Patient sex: M
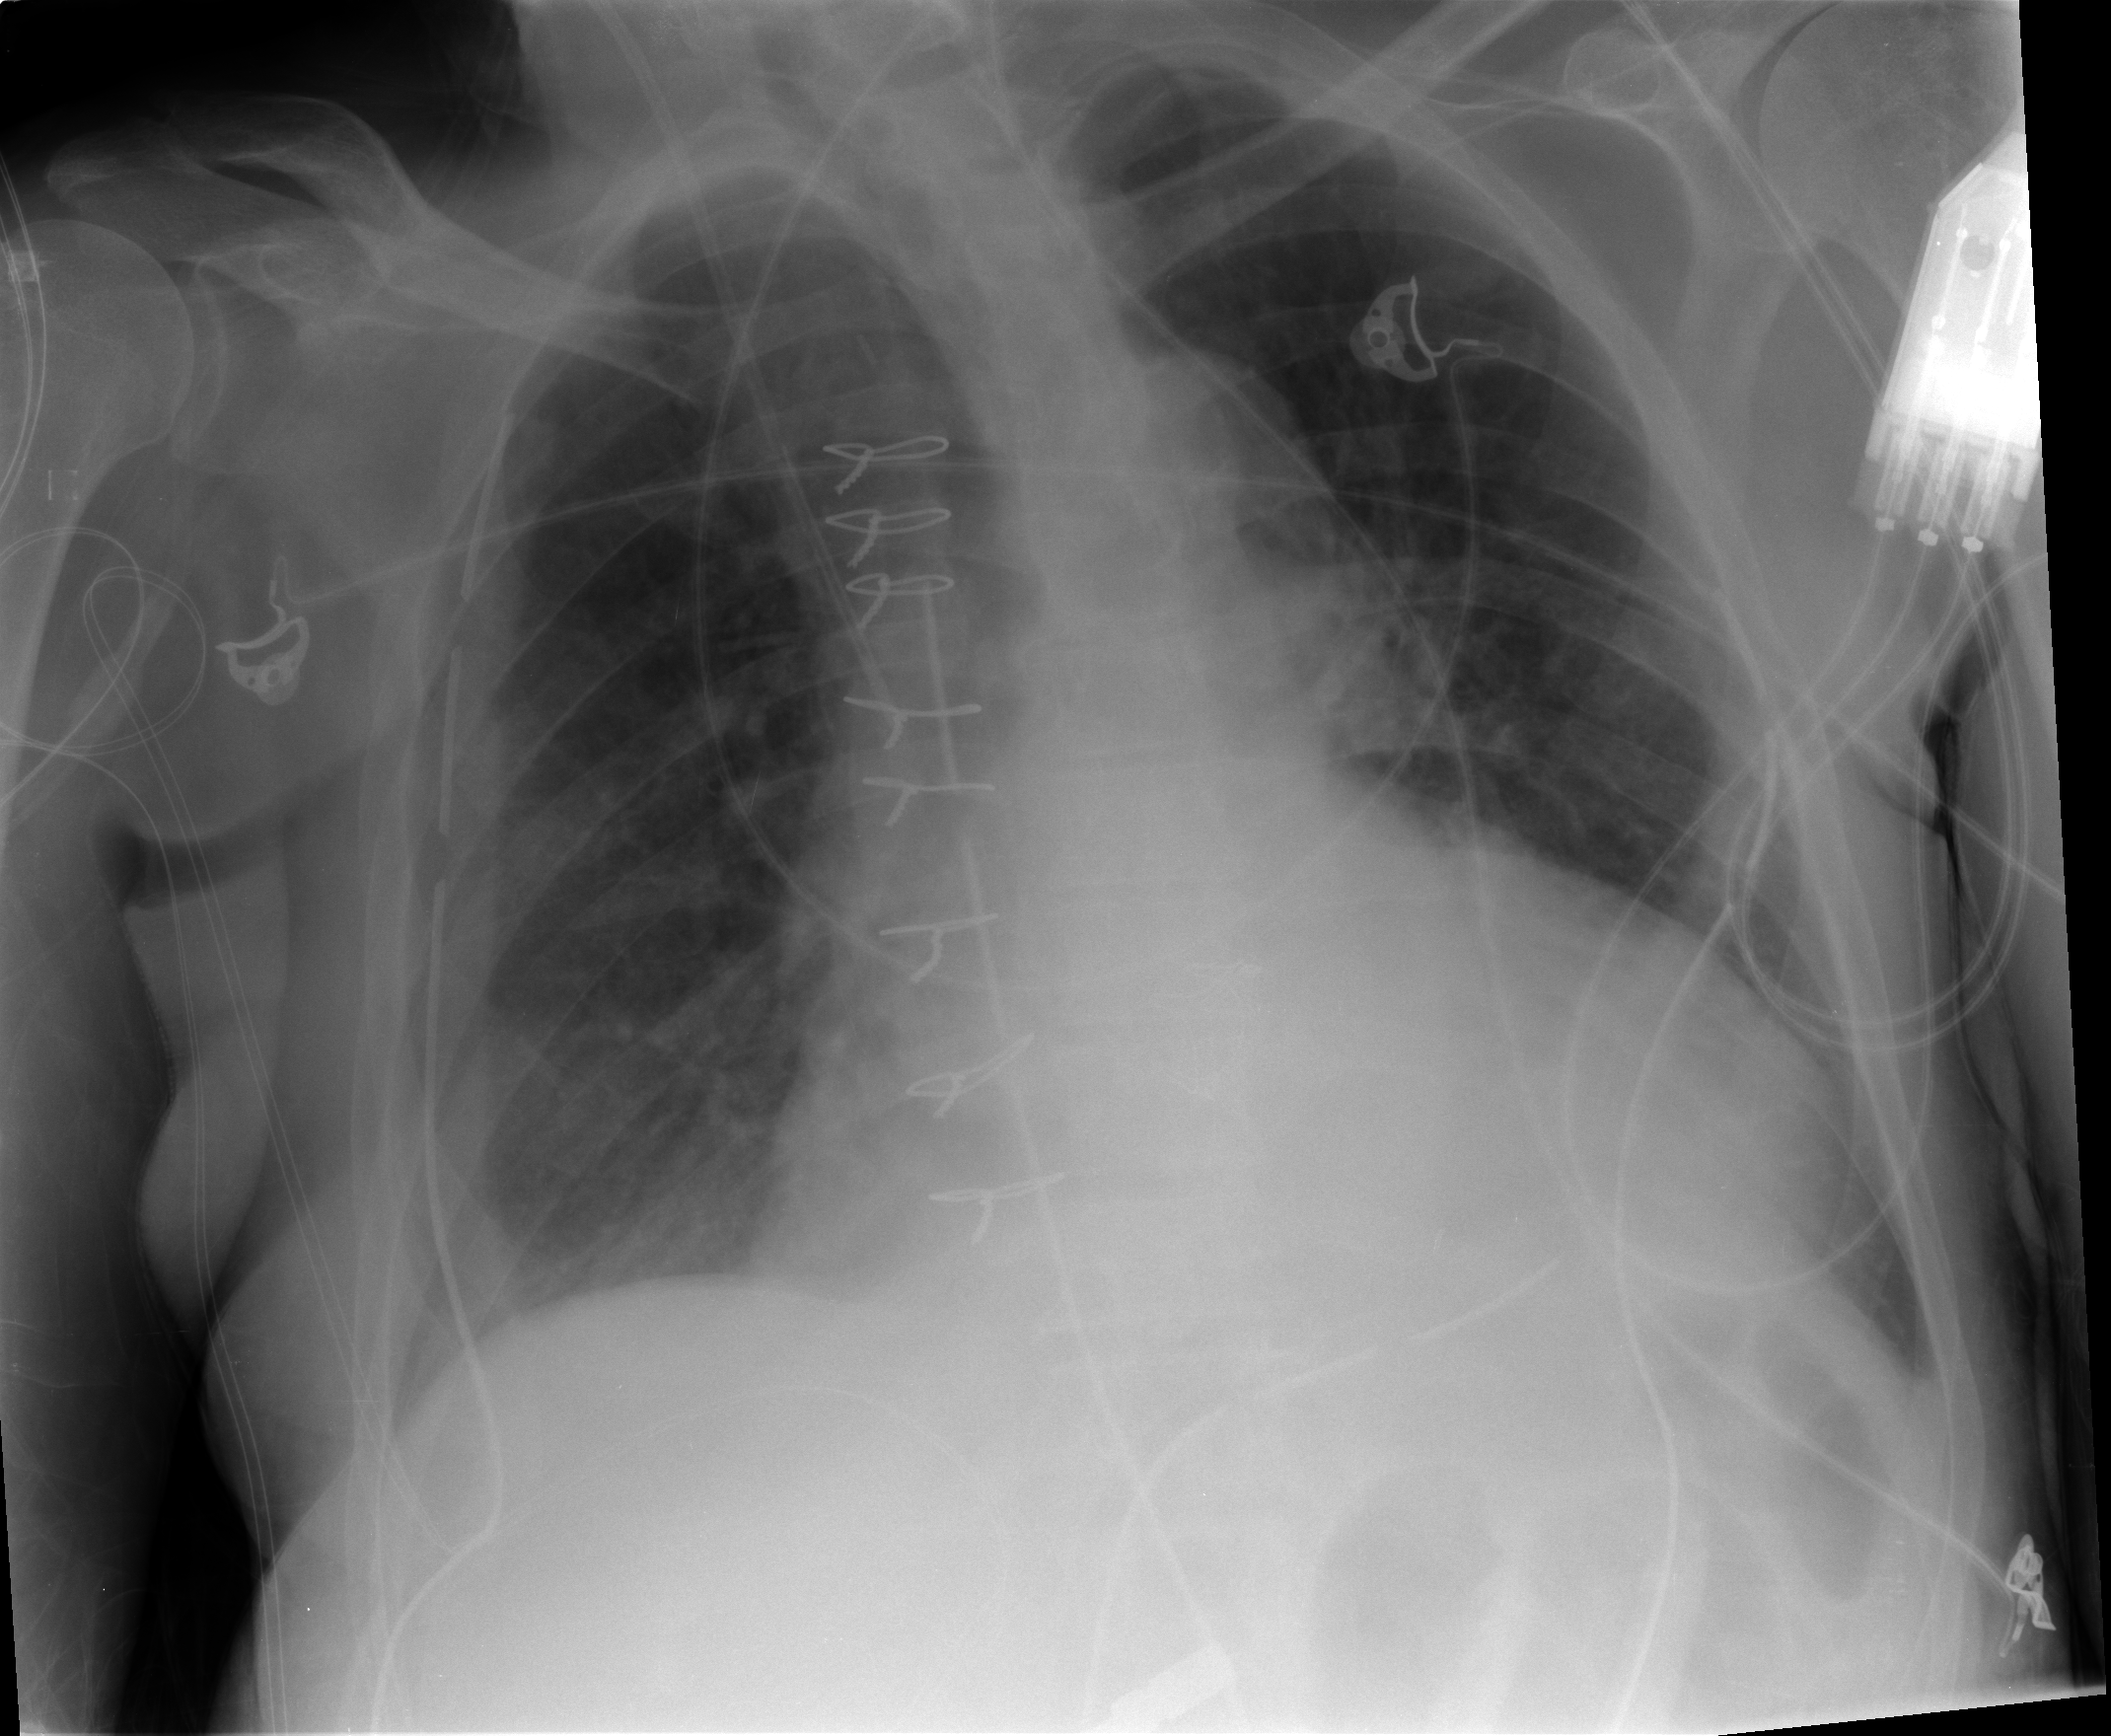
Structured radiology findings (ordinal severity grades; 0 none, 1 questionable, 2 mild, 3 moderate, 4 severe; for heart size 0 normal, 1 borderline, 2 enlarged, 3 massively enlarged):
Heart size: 2
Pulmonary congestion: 2
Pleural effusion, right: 0
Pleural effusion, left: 0
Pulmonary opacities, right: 0
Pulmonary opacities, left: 0
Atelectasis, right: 2
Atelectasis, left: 0